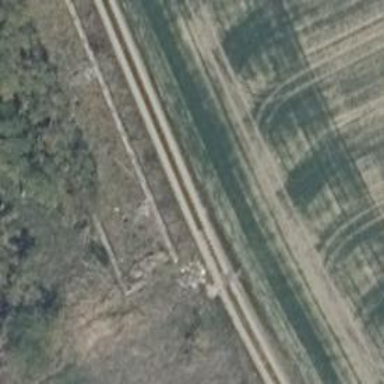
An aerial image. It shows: Track road with grade4 tracktype.